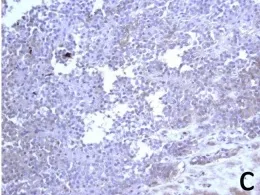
Alpha1-antitrypsin.
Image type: pathology (immunostaining)